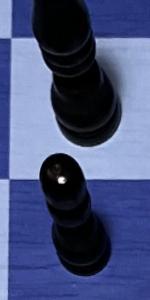
Label: Pawn_Black